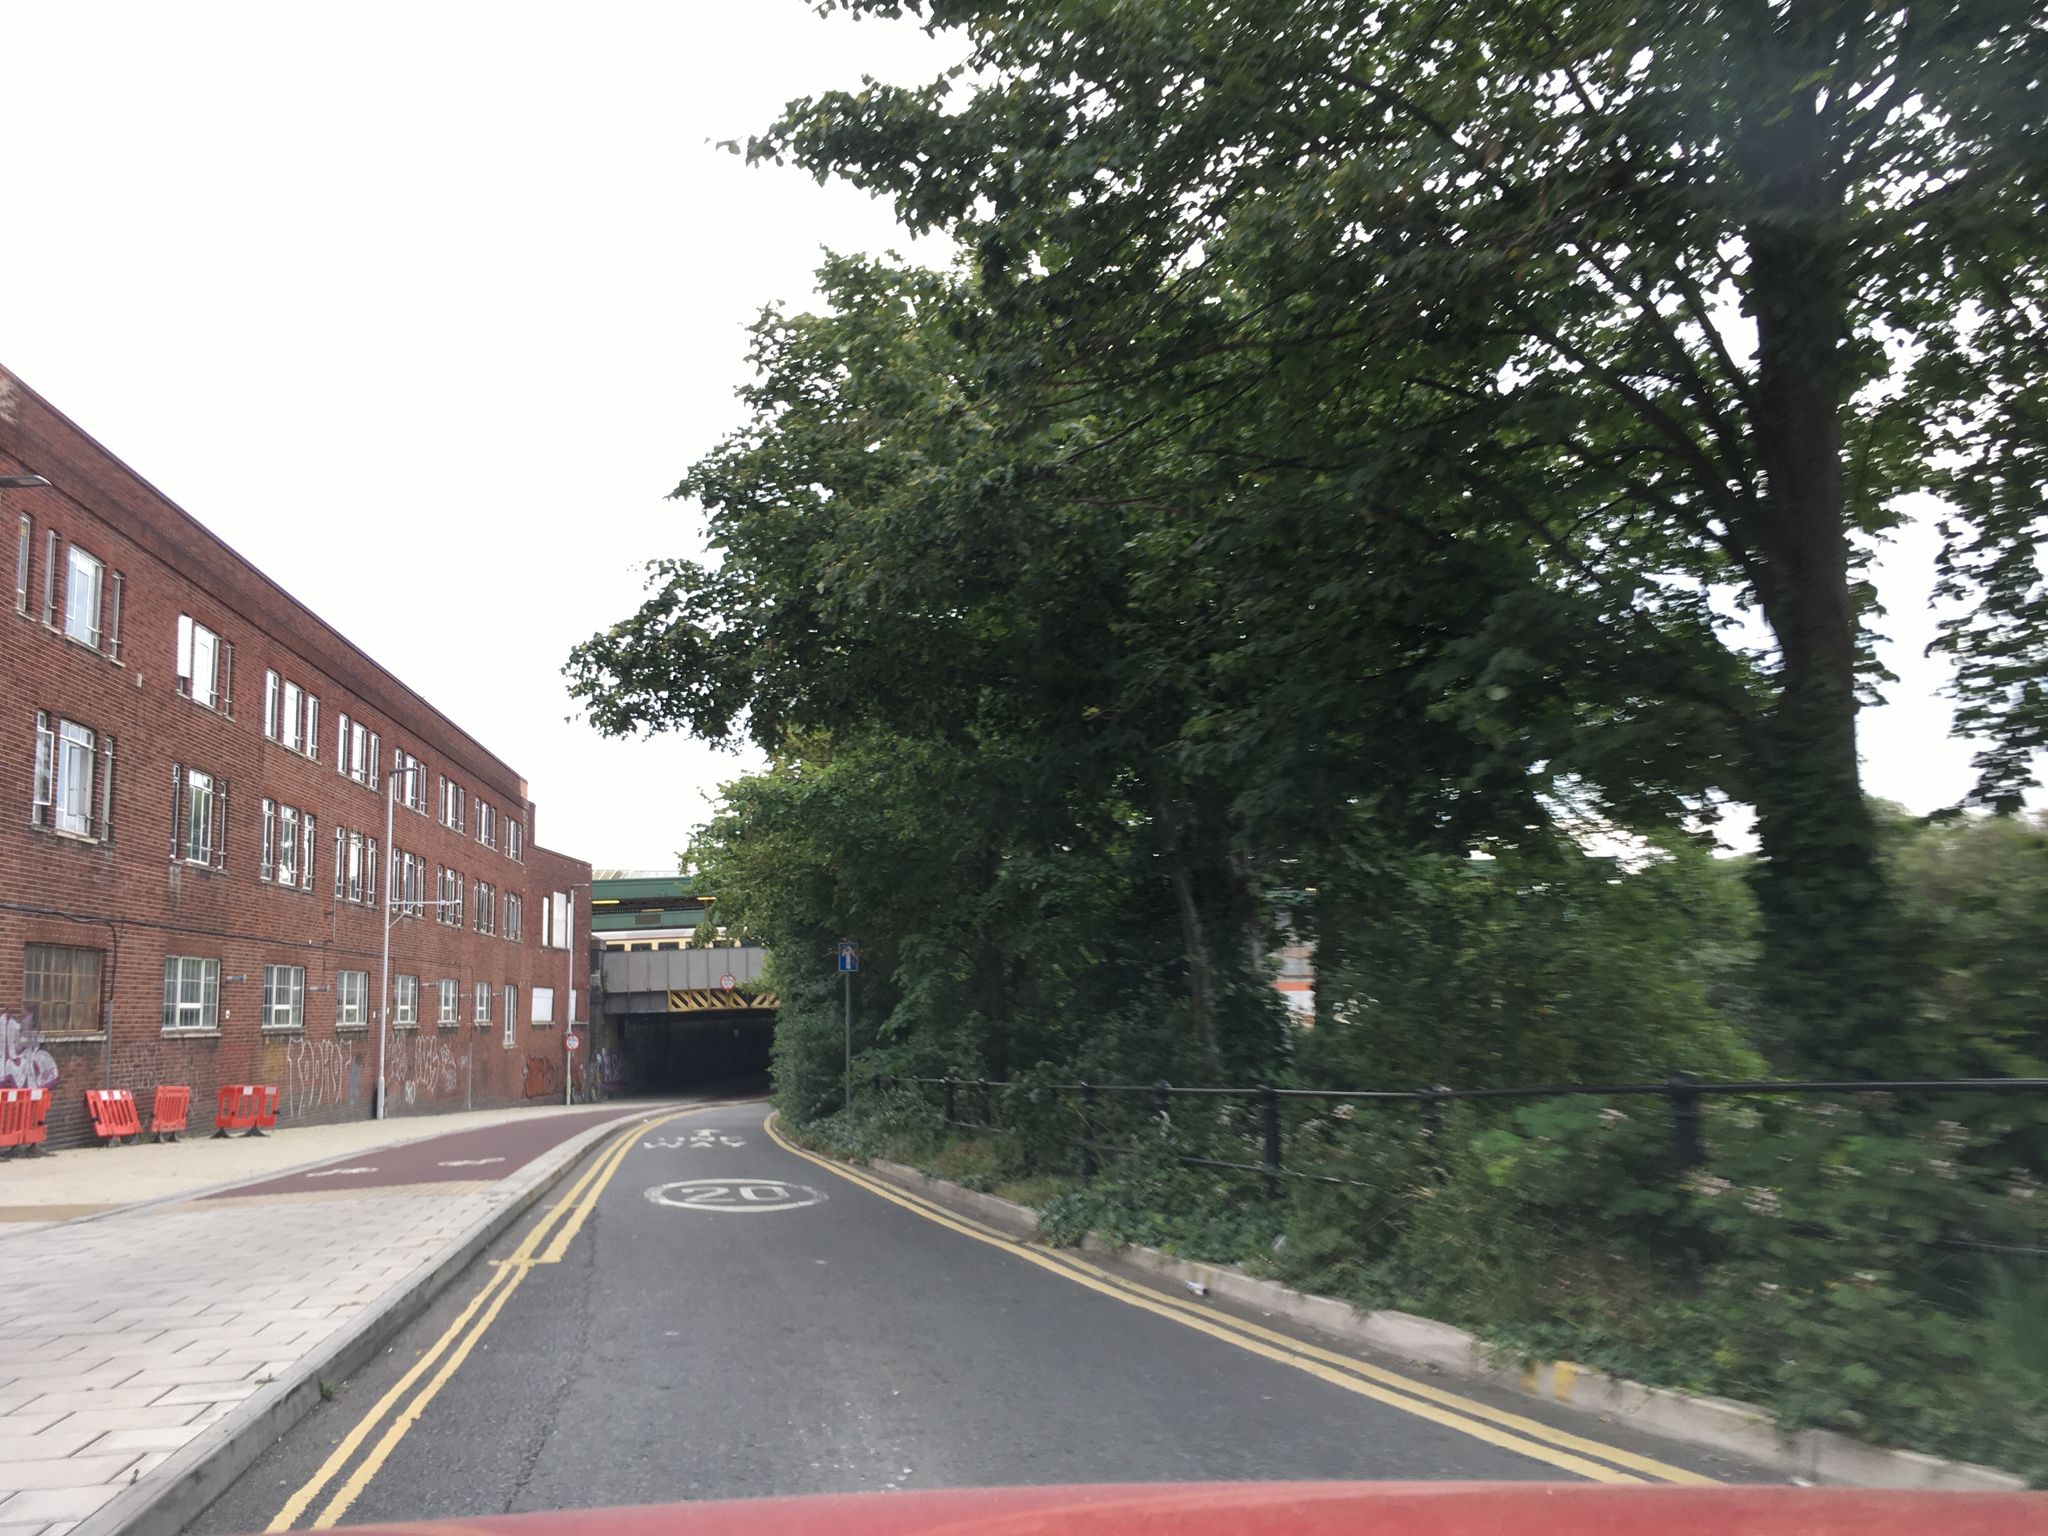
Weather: cloudy
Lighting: day
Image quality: good
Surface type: driving surface
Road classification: tertiary
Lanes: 1
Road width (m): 3.0
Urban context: urban centre
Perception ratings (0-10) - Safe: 1.28, Lively: 4.49, Beautiful: 3.94, Boring: 1.4, Depressing: 4.63, Wealthy: 6.24